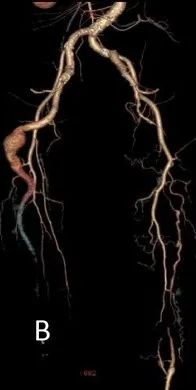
Posterior.
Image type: radiology (ct)